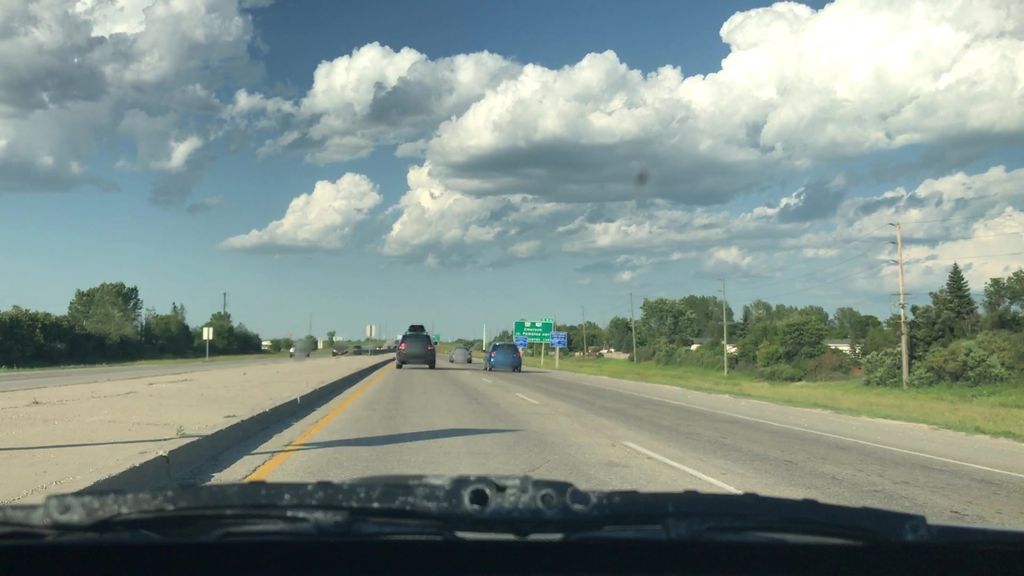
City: winnipeg